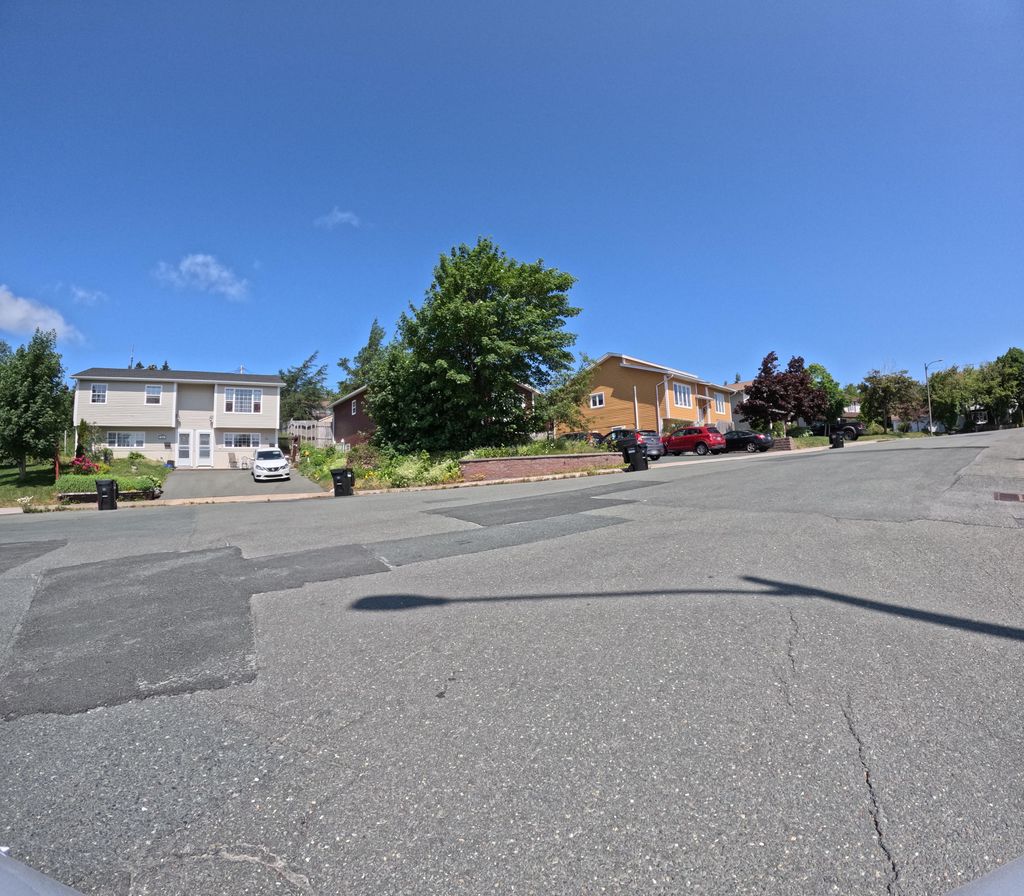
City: st_johns